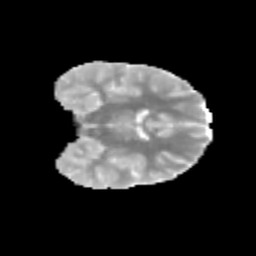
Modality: MD
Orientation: coronal
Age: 11
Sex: female
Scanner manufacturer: siemens
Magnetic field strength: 3 T
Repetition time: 3.8 s
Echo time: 0.07 s